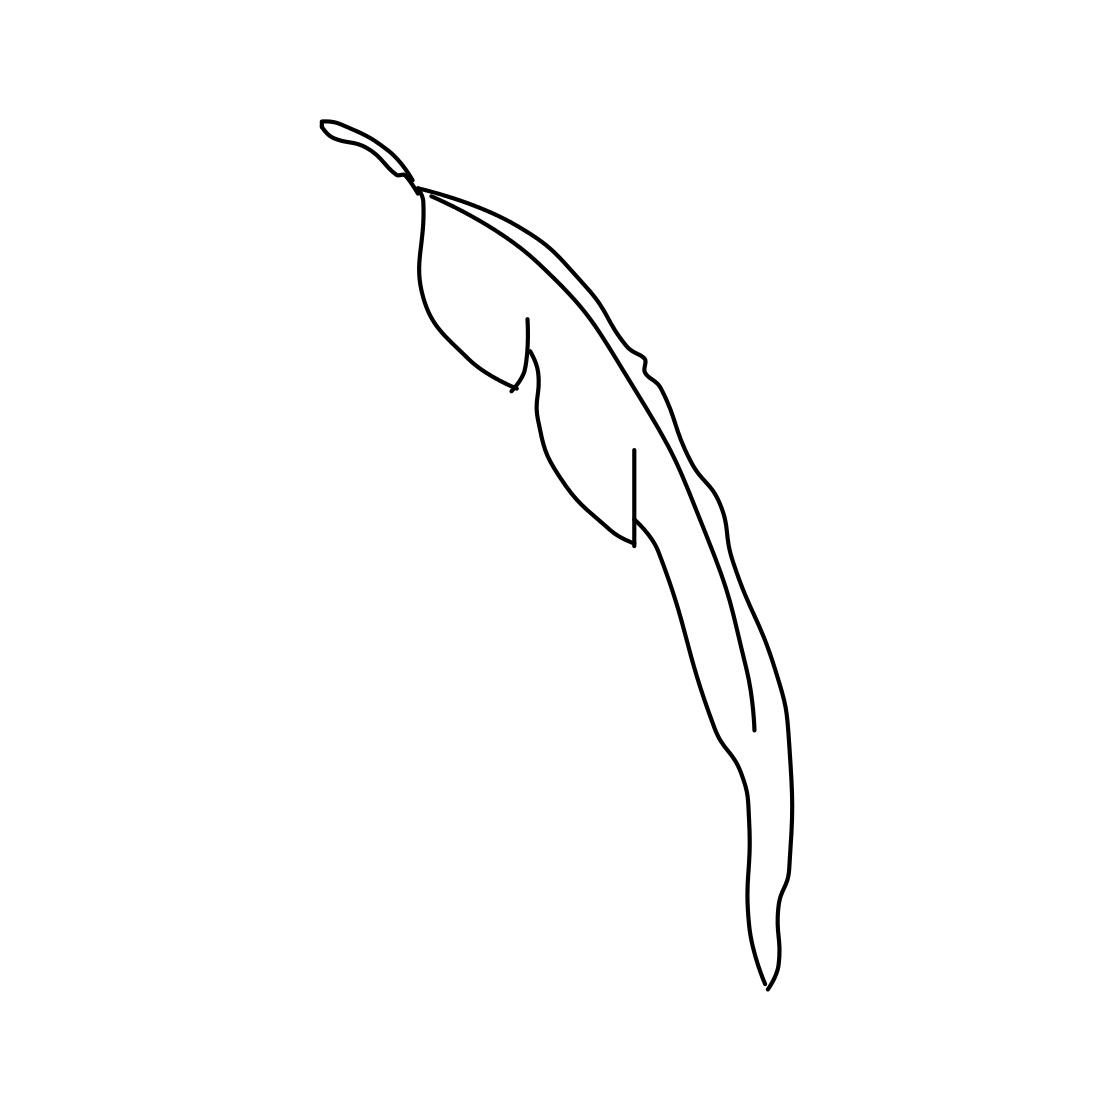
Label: feather